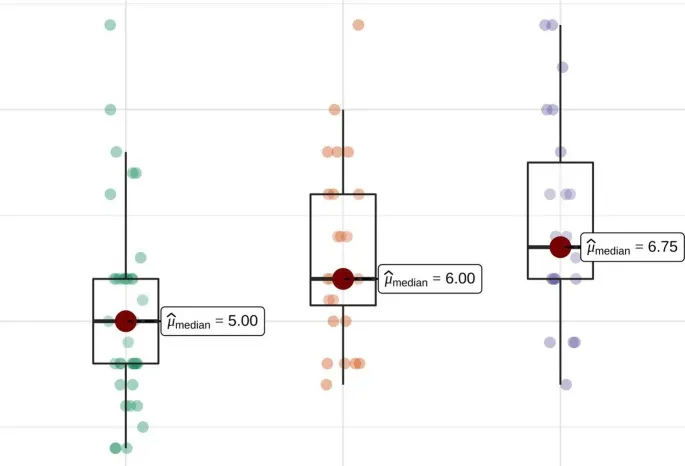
Recovery time of swimmer puppies. Swimmer puppies from large breeds recovered significantly faster than puppies from medium or small breeds.
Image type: pathology (immunostaining)